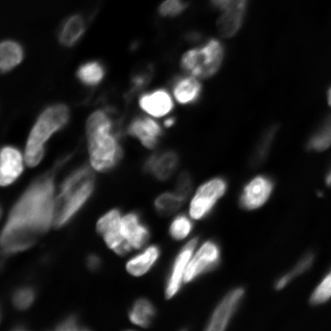
Tissue sample: ovarian
Magnification: 10.0x
Cell type: Fibroblasts
Senescence state: senescent